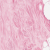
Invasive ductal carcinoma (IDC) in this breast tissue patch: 0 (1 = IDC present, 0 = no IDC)